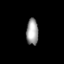
Tissue: lung
Cell type: Endothelial cells
Senescence score: 0.5795
Nuclear area (px): 311
Mean DAPI intensity: 156.608